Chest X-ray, AP view. Patient: 54 years old, sex M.
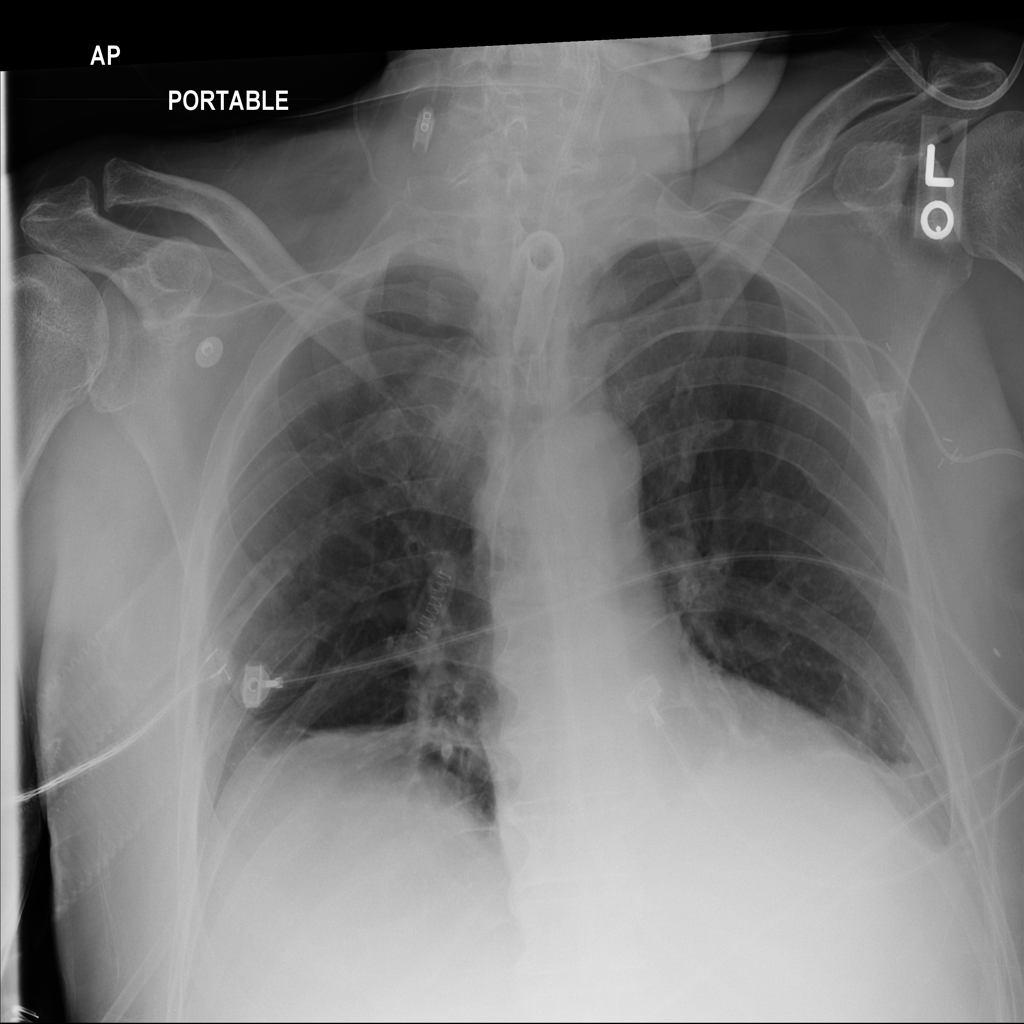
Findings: Atelectasis, Effusion